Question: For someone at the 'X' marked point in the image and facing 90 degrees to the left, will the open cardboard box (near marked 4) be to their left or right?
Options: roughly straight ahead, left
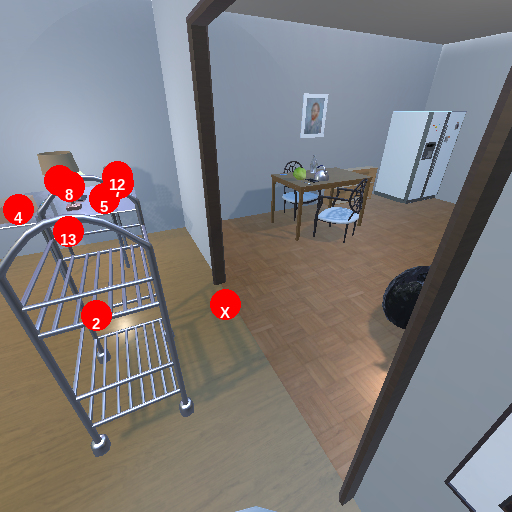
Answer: roughly straight ahead